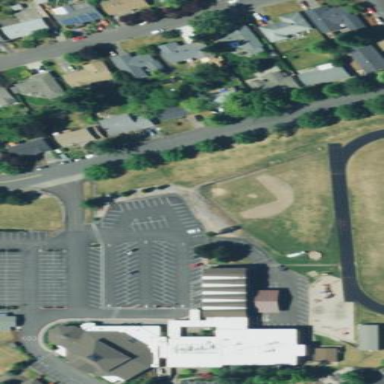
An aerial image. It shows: Baseball pitch for leisure land.